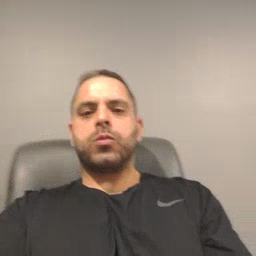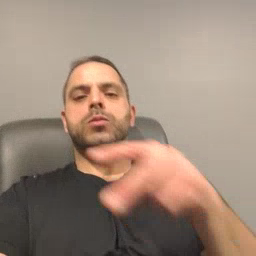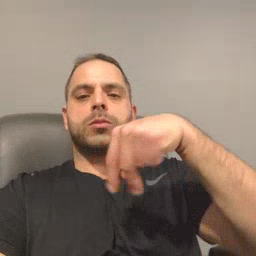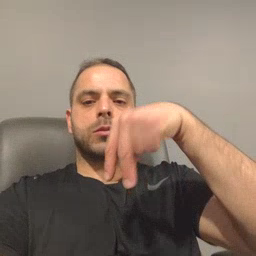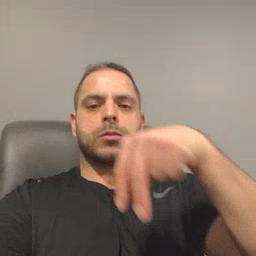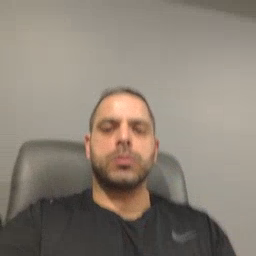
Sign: dance